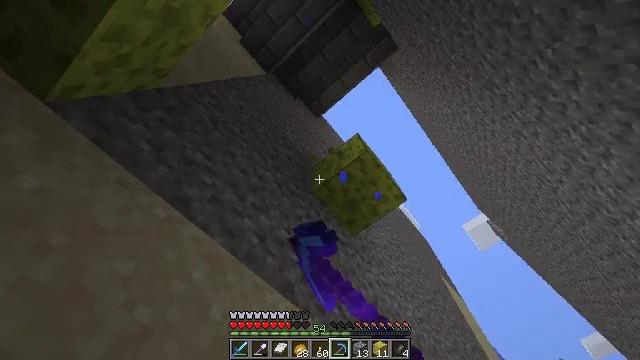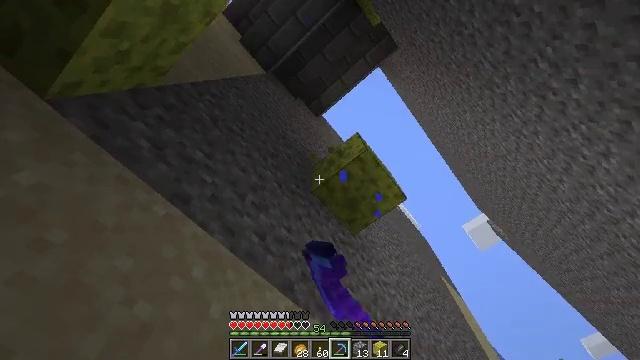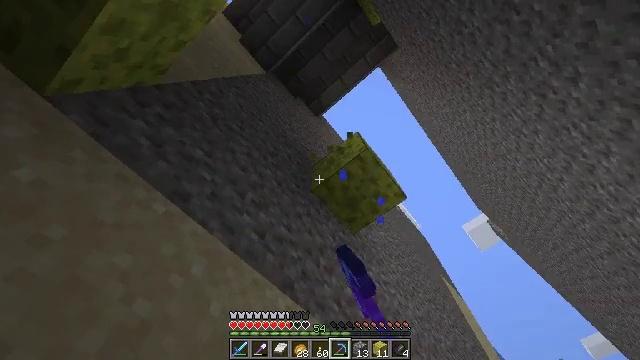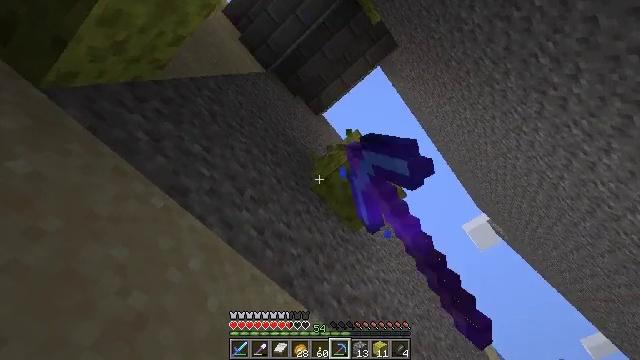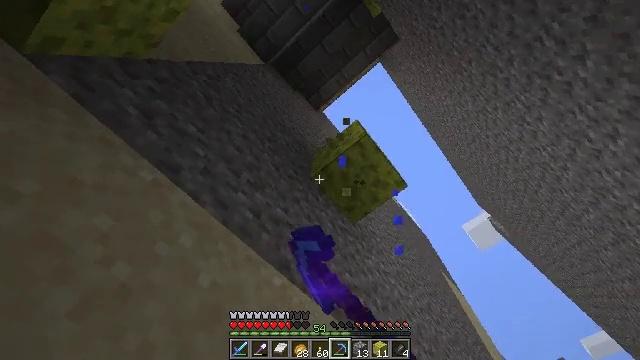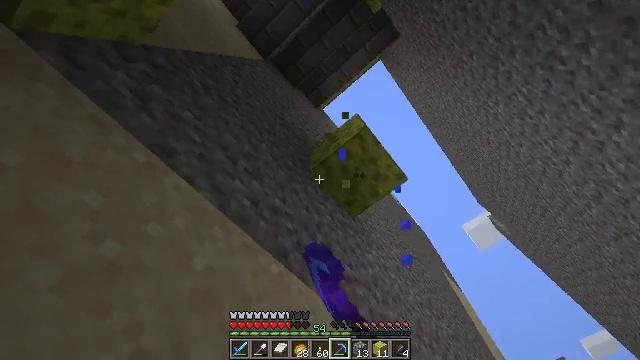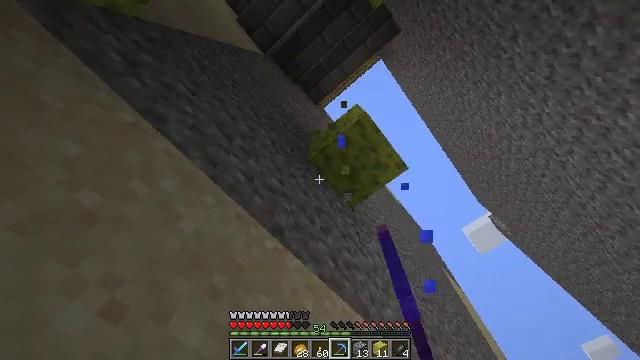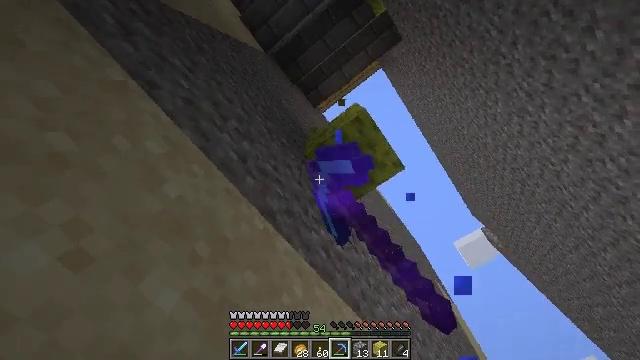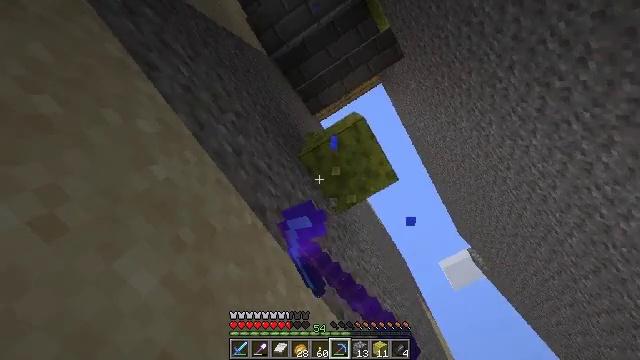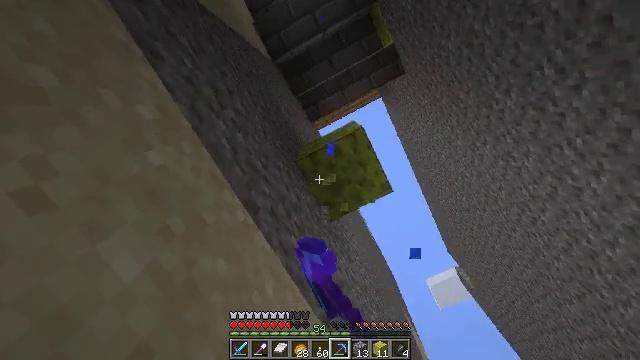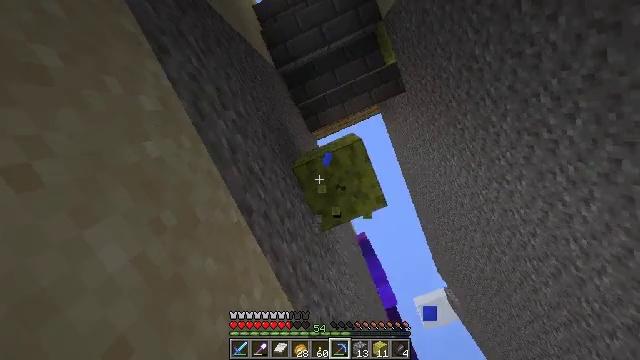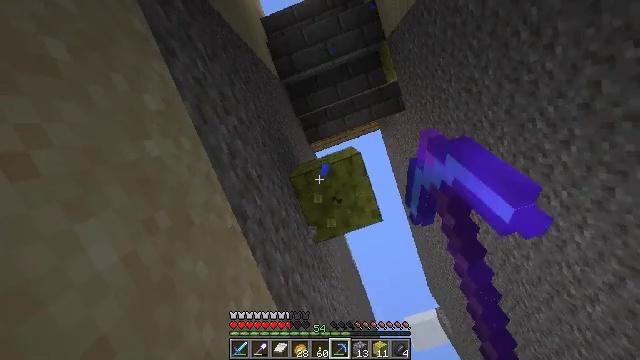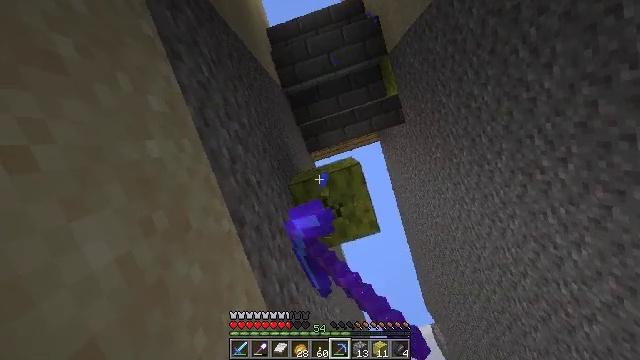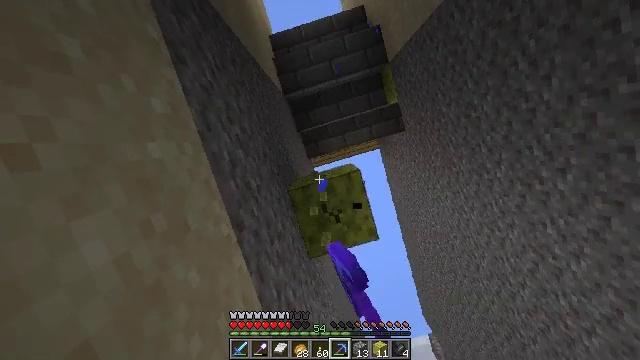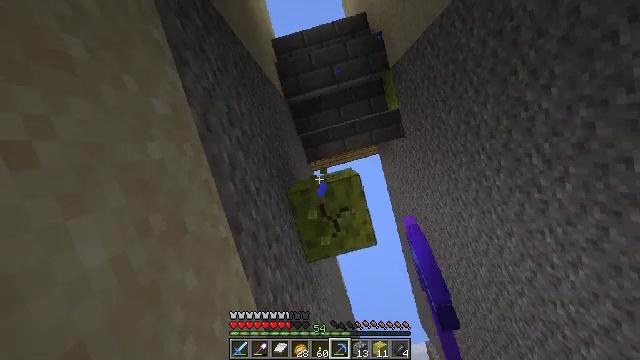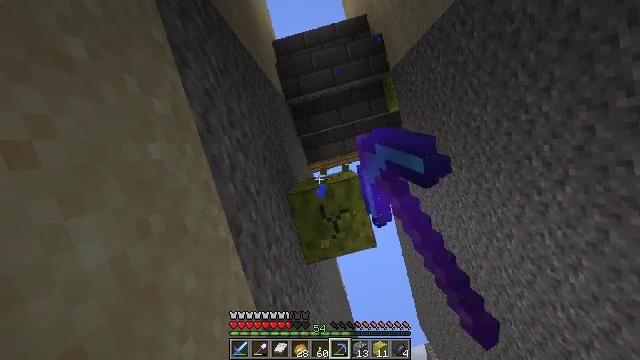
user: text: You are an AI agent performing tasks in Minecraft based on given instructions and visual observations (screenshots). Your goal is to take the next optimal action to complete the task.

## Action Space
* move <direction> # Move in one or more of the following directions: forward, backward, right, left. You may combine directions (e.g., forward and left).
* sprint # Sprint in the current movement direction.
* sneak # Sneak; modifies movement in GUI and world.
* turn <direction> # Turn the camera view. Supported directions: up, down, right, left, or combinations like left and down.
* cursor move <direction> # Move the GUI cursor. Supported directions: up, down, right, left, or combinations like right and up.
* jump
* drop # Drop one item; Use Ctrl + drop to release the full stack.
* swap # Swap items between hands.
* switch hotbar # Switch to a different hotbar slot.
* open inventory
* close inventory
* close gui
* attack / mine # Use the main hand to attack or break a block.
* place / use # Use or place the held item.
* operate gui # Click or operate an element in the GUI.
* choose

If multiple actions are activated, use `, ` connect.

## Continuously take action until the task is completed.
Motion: motion action
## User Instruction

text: Acquire a wet sponge from an ocean monument.
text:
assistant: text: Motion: attack / mine
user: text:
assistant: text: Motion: attack / mine
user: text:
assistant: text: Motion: move forward, attack / mine
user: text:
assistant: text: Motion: move forward, attack / mine
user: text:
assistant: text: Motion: move forward, attack / mine
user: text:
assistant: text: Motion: move forward, attack / mine
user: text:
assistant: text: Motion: turn right and up, attack / mine
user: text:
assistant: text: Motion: turn right and up, attack / mine
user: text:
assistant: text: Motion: turn right and up, attack / mine
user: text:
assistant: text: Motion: turn right and up, attack / mine
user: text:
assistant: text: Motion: turn right and up, attack / mine
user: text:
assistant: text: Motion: turn right and up, attack / mine
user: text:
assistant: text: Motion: turn right and up, attack / mine
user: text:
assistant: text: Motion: turn right, attack / mine
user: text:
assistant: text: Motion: attack / mine
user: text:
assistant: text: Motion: attack / mine
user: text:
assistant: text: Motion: attack / mine
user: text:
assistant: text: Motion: attack / mine
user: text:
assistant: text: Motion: attack / mine
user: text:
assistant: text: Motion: attack / mine
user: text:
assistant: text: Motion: attack / mine
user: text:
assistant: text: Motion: attack / mine
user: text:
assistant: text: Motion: attack / mine
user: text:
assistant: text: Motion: attack / mine
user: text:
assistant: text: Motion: attack / mine
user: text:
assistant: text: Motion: attack / mine
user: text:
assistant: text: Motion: attack / mine
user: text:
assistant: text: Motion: attack / mine
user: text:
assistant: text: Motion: attack / mine
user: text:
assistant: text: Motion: attack / mine